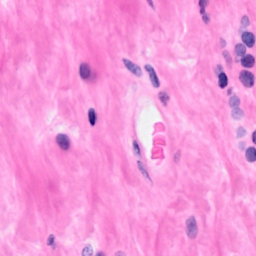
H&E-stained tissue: Breast